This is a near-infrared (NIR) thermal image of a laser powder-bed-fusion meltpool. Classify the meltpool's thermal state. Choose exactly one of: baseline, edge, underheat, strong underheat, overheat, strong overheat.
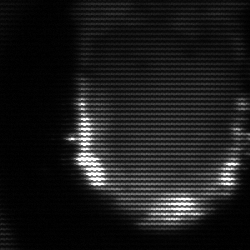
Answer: baseline